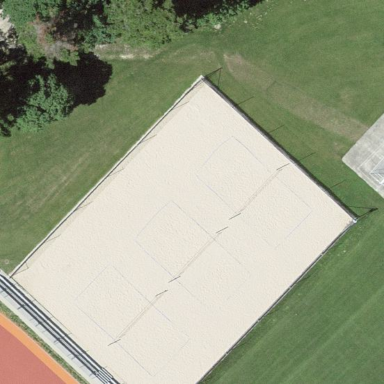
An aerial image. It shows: Recreation ground with sandy surface.